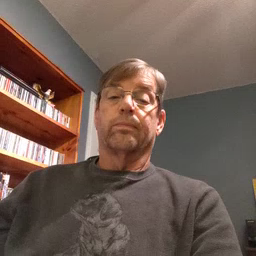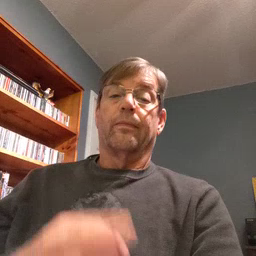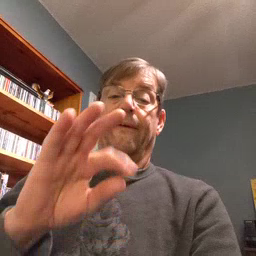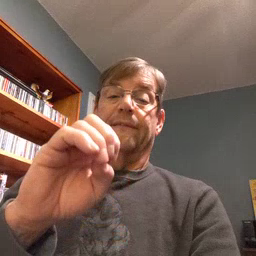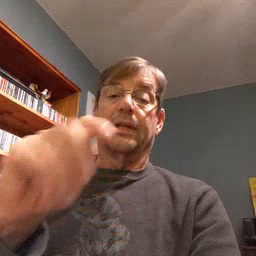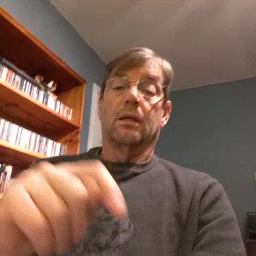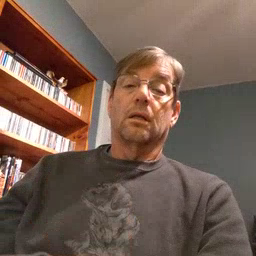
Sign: feet